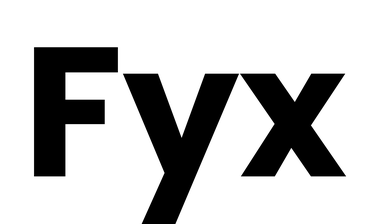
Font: Poppins-Bold